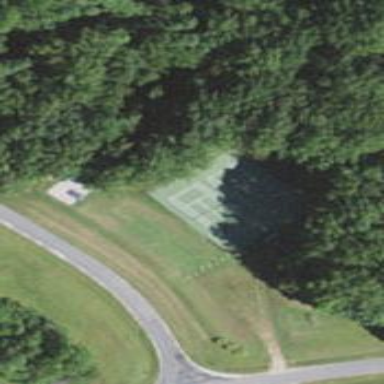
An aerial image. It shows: Tennis court on pitch.